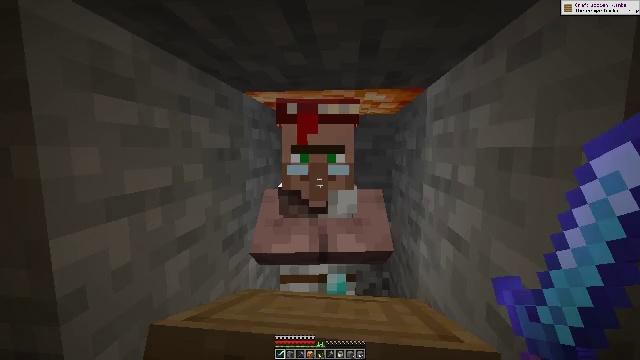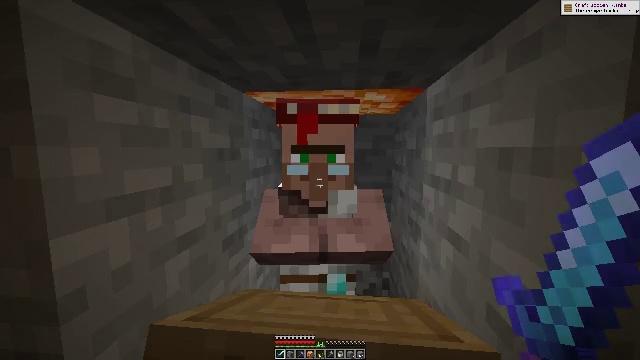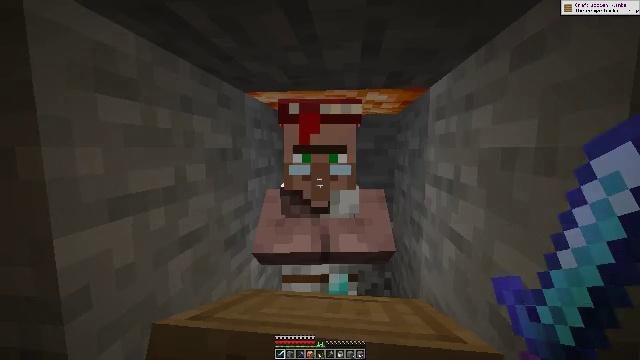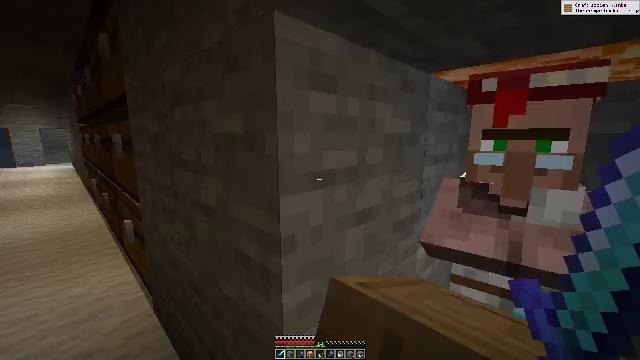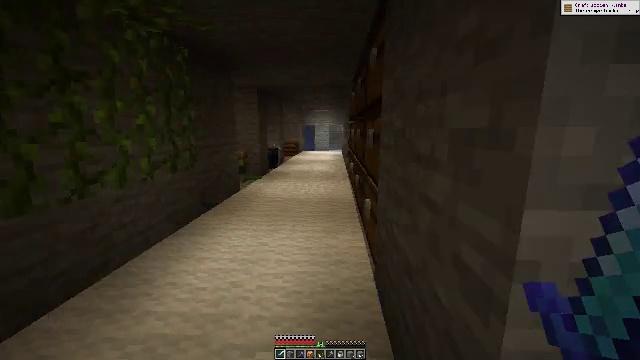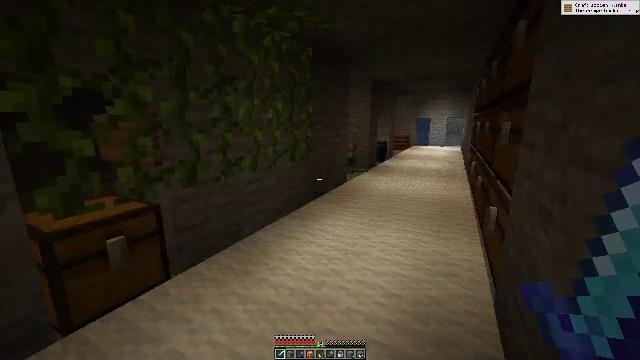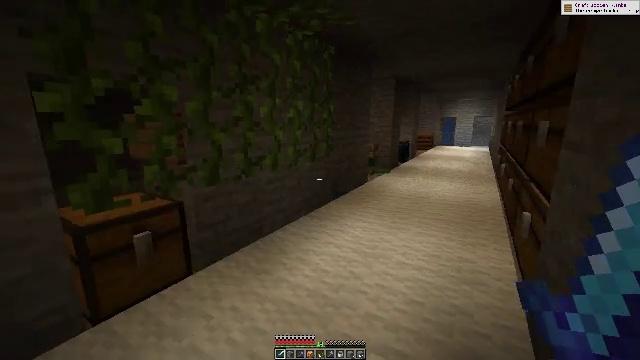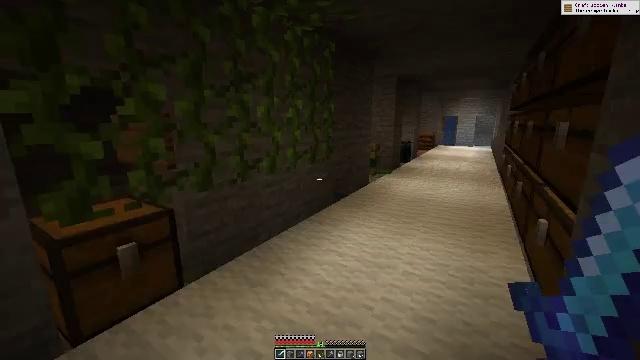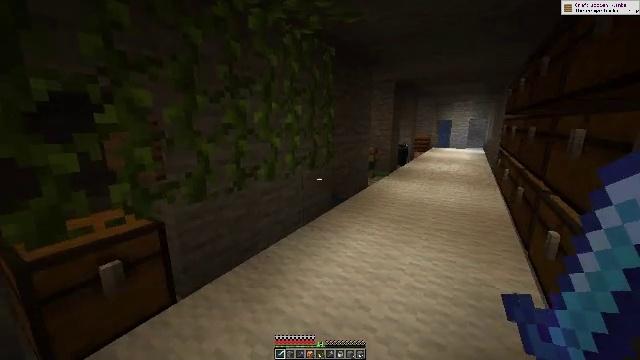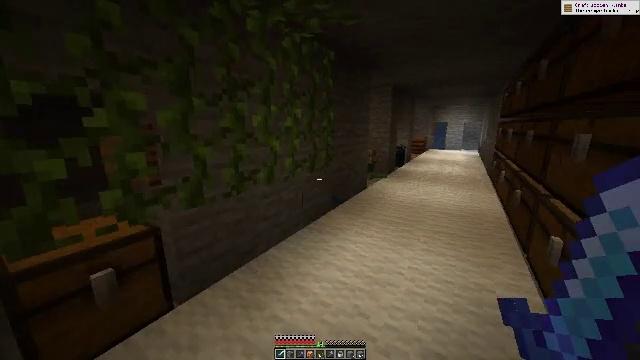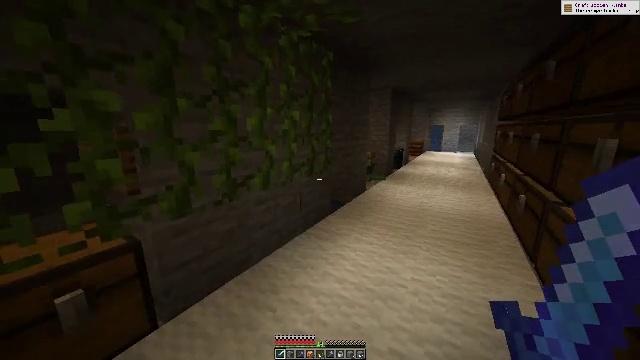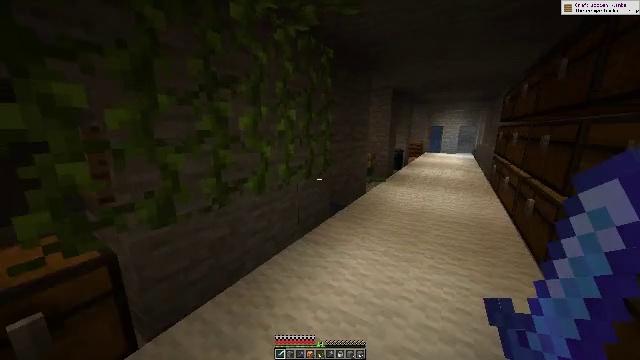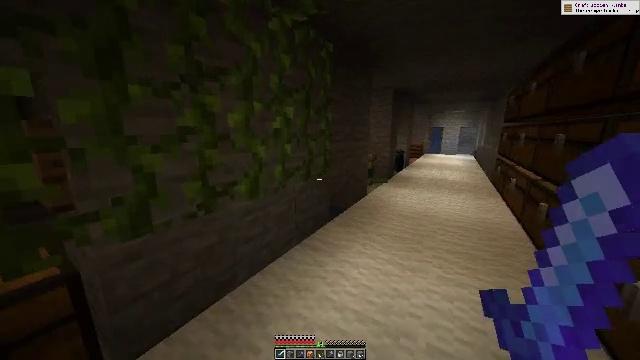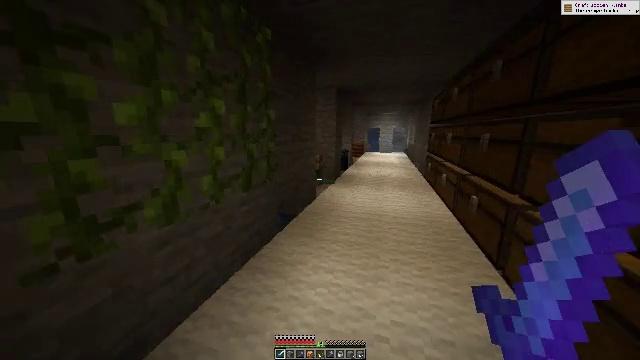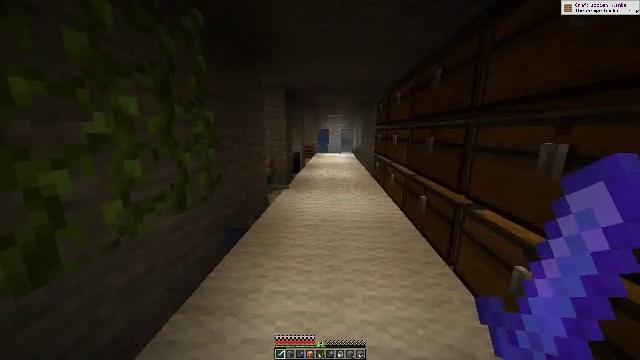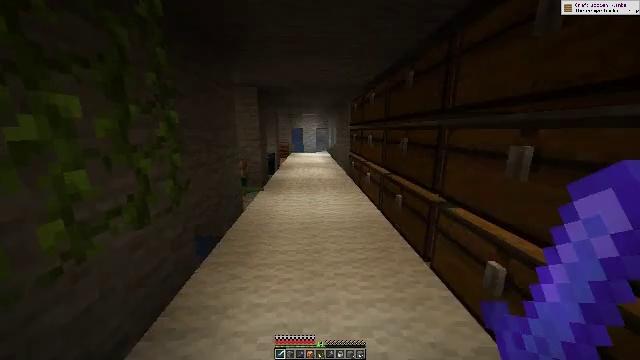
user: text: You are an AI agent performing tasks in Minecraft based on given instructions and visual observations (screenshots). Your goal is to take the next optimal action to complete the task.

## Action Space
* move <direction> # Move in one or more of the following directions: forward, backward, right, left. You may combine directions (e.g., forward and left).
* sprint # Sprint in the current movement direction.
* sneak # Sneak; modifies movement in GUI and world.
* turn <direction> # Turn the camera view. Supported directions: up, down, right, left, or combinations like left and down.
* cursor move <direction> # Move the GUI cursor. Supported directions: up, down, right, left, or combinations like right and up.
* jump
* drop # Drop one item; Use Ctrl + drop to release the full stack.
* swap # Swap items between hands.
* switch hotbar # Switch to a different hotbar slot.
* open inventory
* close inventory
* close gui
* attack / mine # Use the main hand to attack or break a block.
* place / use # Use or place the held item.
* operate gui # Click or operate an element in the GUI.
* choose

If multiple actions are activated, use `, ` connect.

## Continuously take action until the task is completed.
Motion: motion action
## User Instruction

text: Break the vines.
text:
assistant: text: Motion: open inventory
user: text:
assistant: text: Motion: open inventory
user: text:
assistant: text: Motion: turn left and down, open inventory
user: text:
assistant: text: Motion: turn left and down
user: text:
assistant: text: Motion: move forward, turn left and down
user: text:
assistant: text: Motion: move forward, turn left
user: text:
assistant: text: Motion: move forward, sprint
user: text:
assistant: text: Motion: move forward, sprint
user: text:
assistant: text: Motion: move forward, sprint
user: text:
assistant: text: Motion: move forward
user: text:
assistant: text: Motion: move forward
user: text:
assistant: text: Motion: move forward
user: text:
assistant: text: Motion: move forward, turn right
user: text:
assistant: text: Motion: move forward, turn right
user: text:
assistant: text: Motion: move forward, turn right, jump
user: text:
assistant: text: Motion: move forward, jump
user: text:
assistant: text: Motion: move forward, jump
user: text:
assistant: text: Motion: move forward, jump
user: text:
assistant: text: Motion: move forward
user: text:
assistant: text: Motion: move forward
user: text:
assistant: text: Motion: move forward
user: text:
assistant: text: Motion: move forward
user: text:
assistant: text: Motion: move forward
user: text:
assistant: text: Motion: move forward
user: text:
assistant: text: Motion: move forward, turn left
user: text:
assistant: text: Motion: move forward, turn left
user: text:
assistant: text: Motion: move forward, turn left and down
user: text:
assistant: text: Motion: move forward, turn left and down
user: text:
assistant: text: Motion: move forward, turn left
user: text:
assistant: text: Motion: move forward, turn left and down